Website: walmart
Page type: address-validator
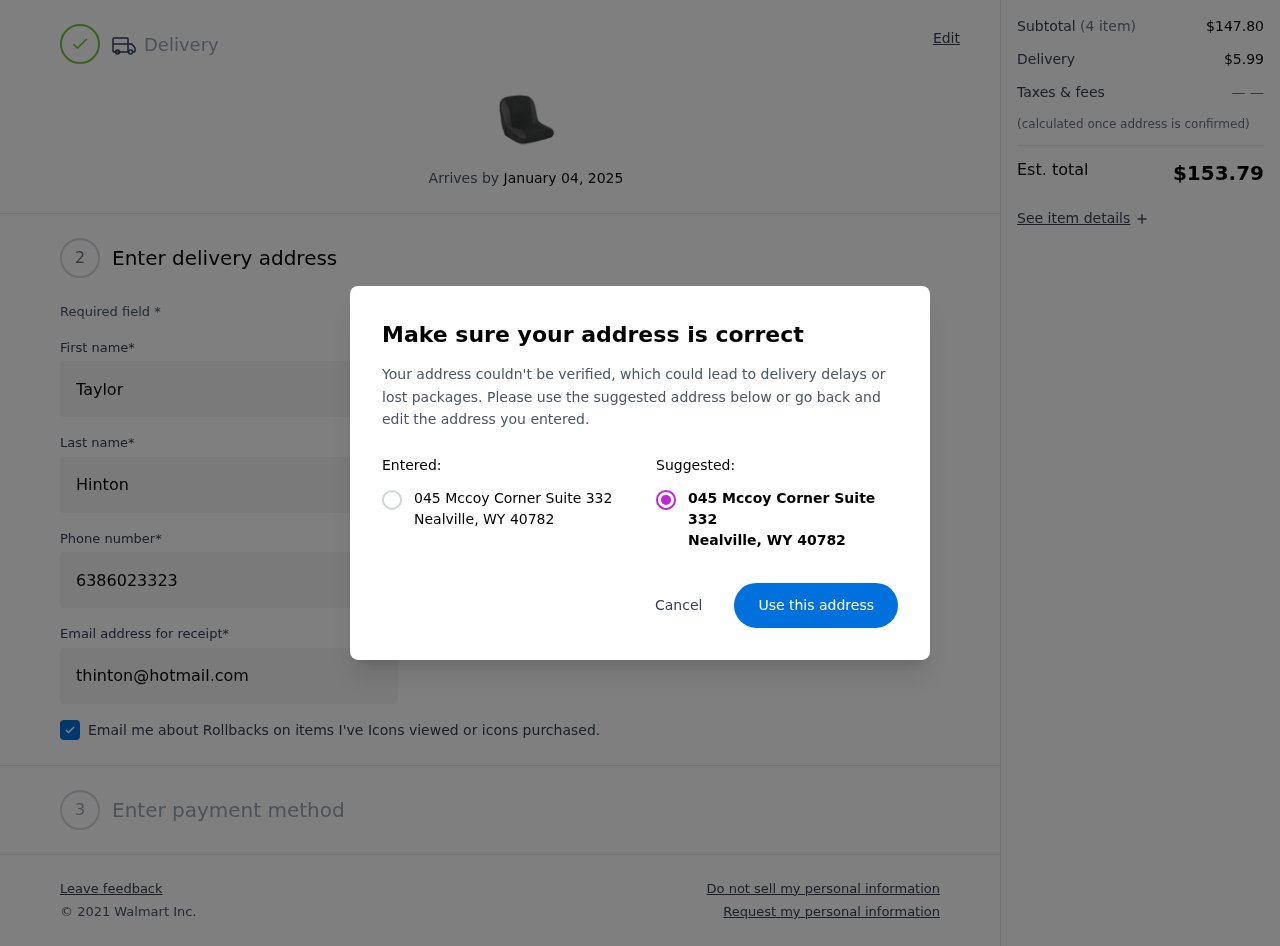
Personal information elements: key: PII_CITY
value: Nealville
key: PII_POSTCODE
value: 40782
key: PII_STATE_ABBR
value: WY
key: PII_STREET
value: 045 Mccoy Corner Suite 332
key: PII_FIRSTNAME
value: Taylor
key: PII_LASTNAME
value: Hinton
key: PII_PHONE
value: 6386023323
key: PII_EMAIL
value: thinton@hotmail.com
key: PII_POSTCODE_FULL
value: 40782
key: PII_POSTCODE_NUMERIC
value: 40782
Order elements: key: ORDER_DELIVERY_DATE
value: January 04, 2025
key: ORDER_SUBTOTAL
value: $147.80
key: ORDER_SHIPPING_COST
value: $5.99
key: ORDER_TOTAL
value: $153.79